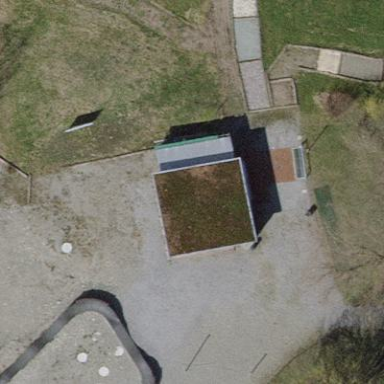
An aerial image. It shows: Flat-roofed bungalow.